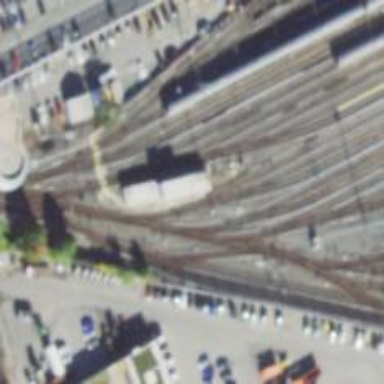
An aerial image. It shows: Electrified rail passing through service yard.